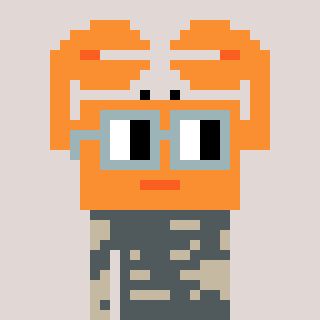
a pixel art character with square dark gray glasses, a crab-shaped head and a bege-colored body on a warm background